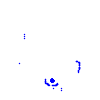
Particle: pion